Question: Unable to run programs which include graphics header for C in Visual Studio
I have tried adding graphics header to include folder in mingw as I've been using gnu compiler but failed and unable to find any forums related to this
Please help me, anyone,
Gotten this message:

please help in solving this error
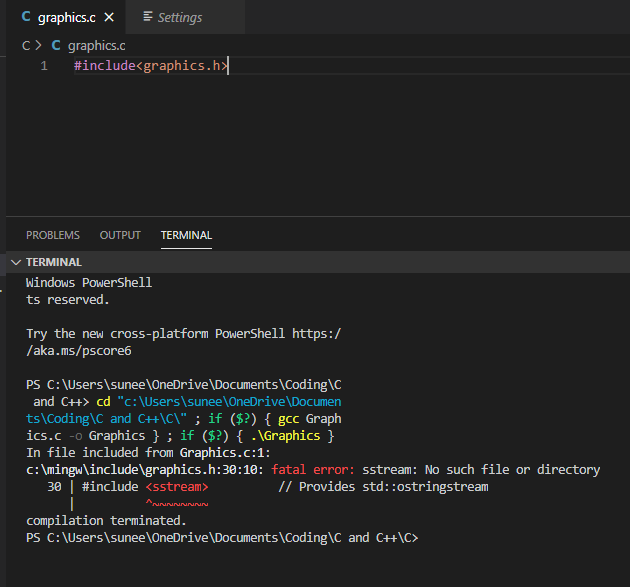
Answer: It will work on few compilers only.
'Libsdl' is better for drawing because it is still stable.
<URL>
> graphics.h is a 20 years old header that used to exist in borland
version of Turbo C.